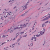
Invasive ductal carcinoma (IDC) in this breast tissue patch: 1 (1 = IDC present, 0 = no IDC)